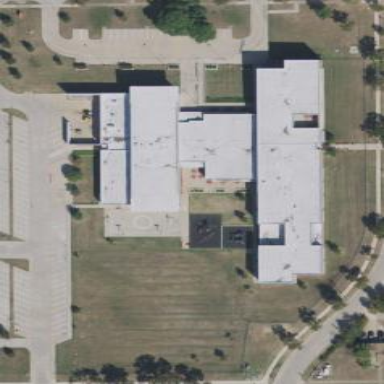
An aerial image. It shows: School.